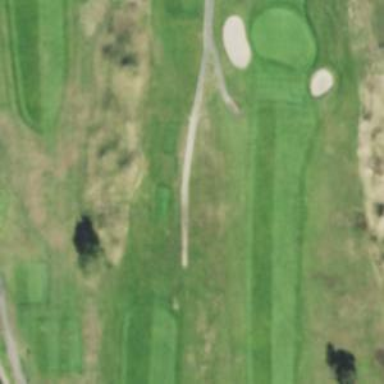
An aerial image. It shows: Path used for both walking and golf.